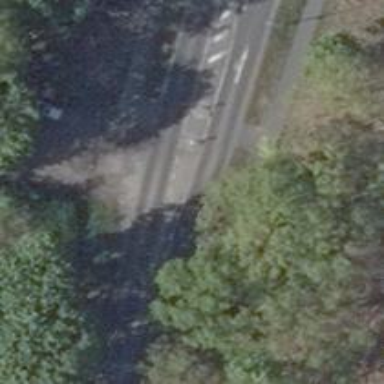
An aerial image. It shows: Asphalt path.